Question: When I have submit form then I am getting as error:
> TokenMismatchException in VerifyCsrfToken.php line 67: error
I have already added token variable:
'''
<input name="_token" value="erlhterehewfhfuetDYTewruhfekrgf" type="hidden">
'''
Is there any other solution?

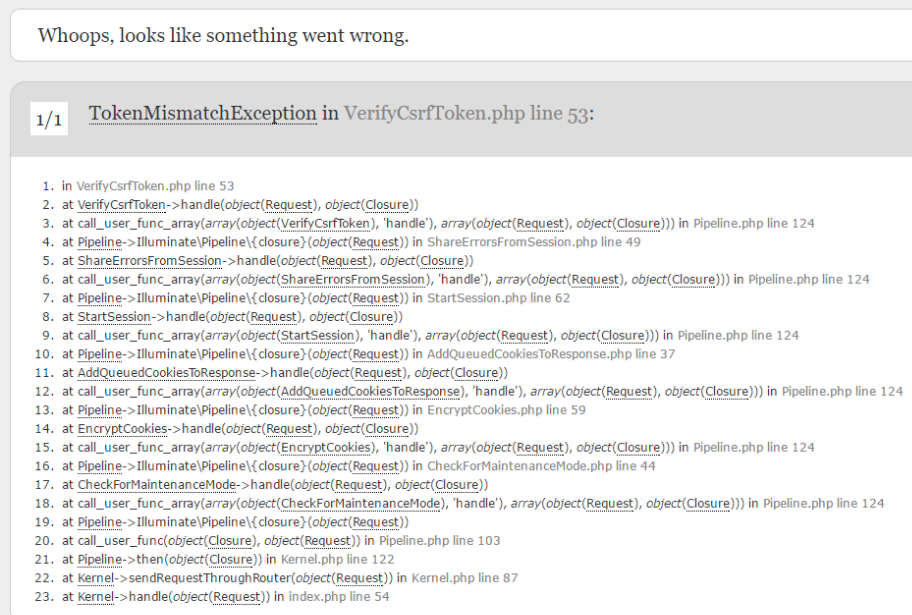
Answer: The csrf token should be placed inside in the form. This can be achieved using:
'''
@csrf
'''
or
'''
{!! csrf_field() !!}
'''
example:
'''
<form method="POST" action="/profile">
@csrf
<input type="text" name="example" />
</form>
'''